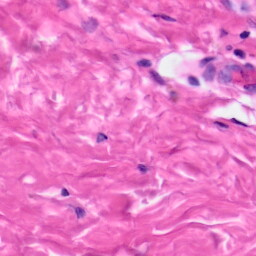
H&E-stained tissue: Skin